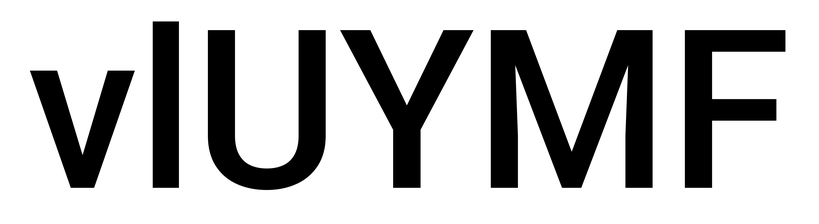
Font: Roboto_Medium